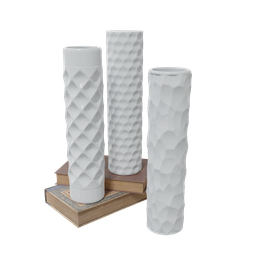
Label: decoration